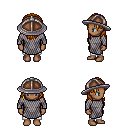
a pixel art fantasy rpg character, female body template, human, dark skin, chain mail, white pants, blonde long hairstyle, chain helm, four views (front, back, left, right), 2x2 character sprite sheet, small pixel art, hard edges, no anti-aliasing